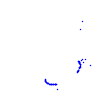
Particle: proton